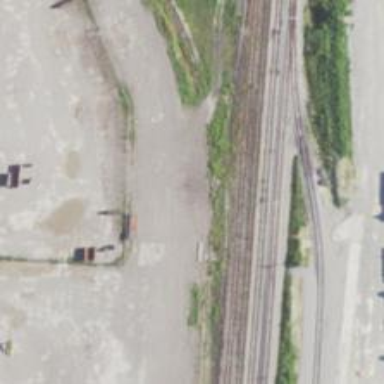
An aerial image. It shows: Railway siding for service.